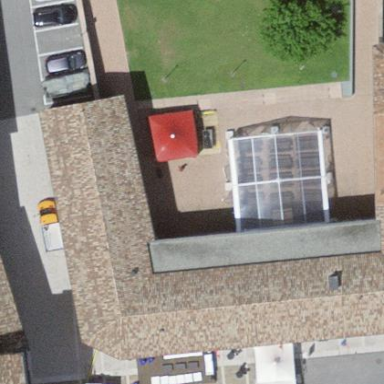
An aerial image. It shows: Town hall building.